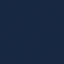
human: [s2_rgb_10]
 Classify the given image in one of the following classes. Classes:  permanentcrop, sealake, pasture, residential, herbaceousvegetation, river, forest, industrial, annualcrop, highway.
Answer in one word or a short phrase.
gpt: SeaLake